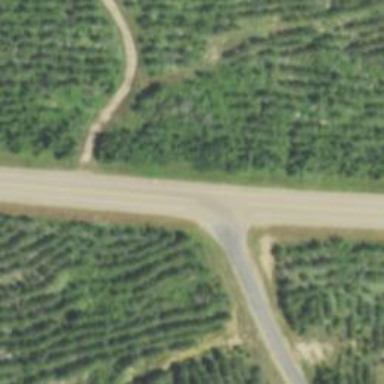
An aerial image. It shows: Primary highway.